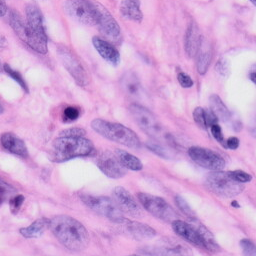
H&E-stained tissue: Skin